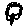
Label: flower